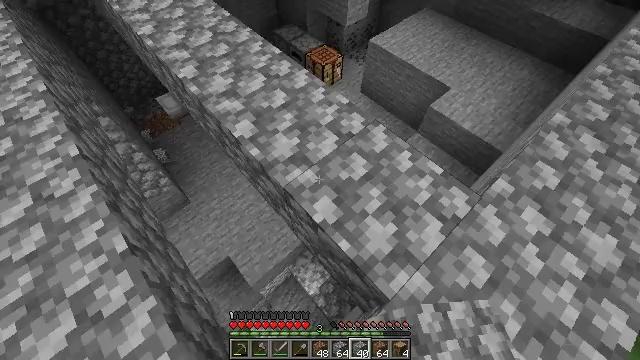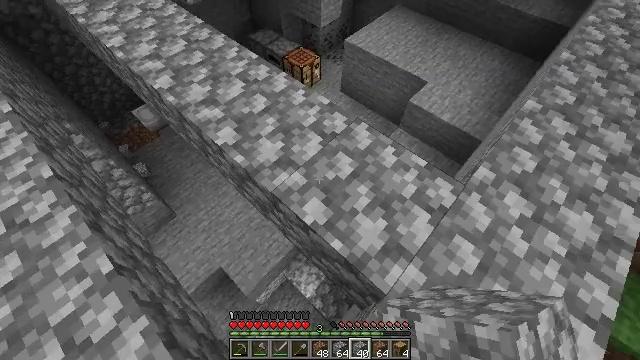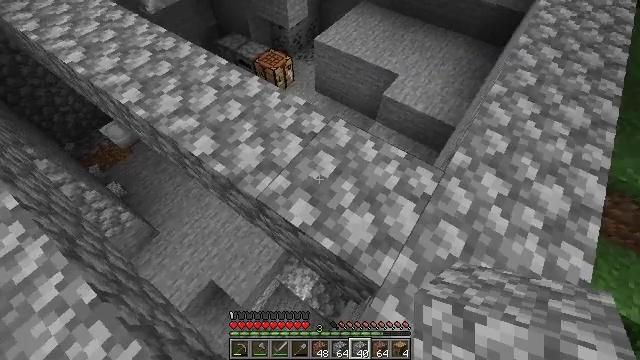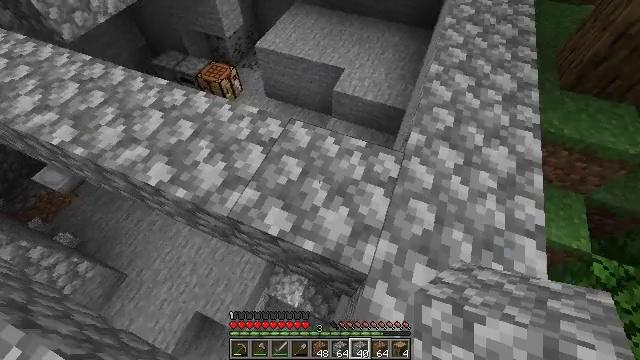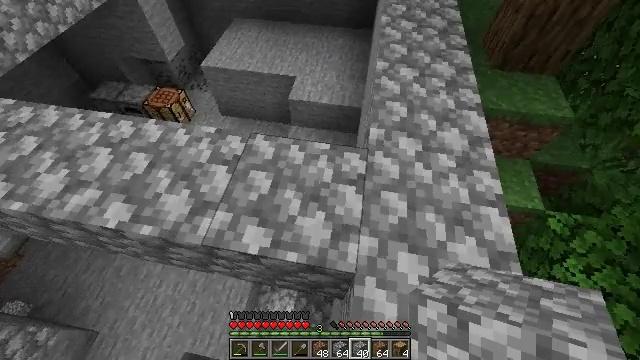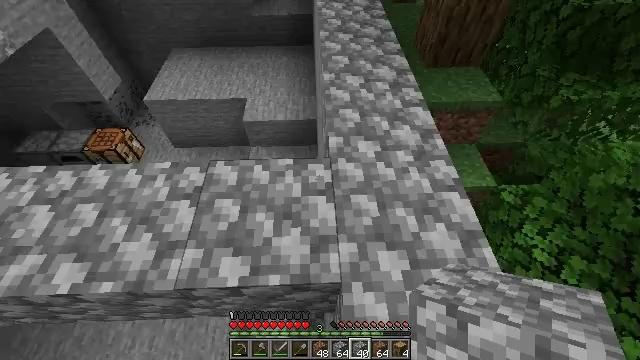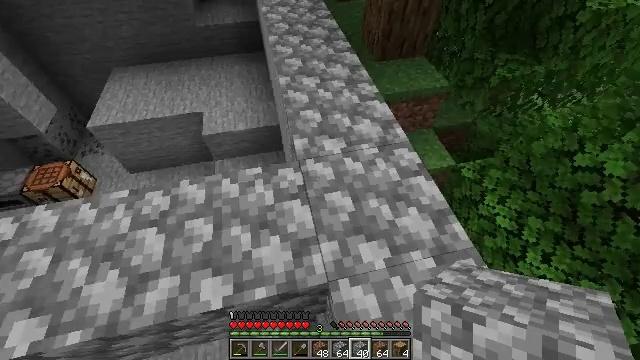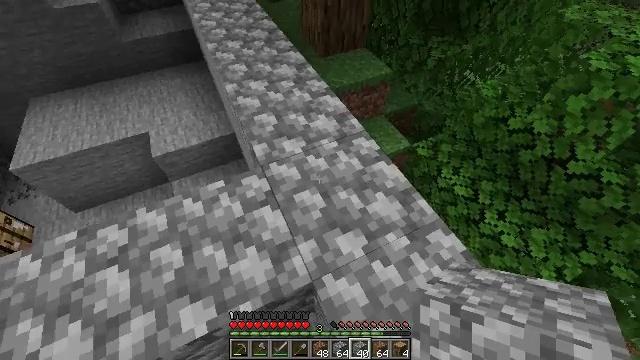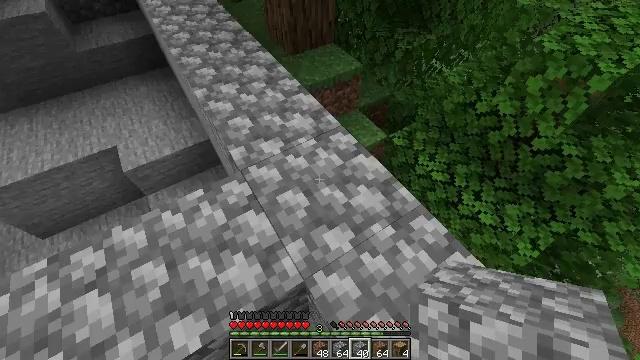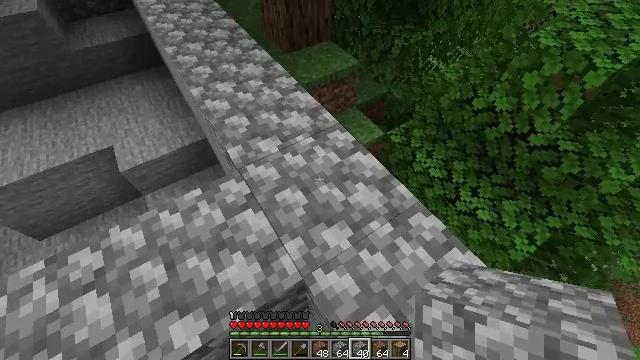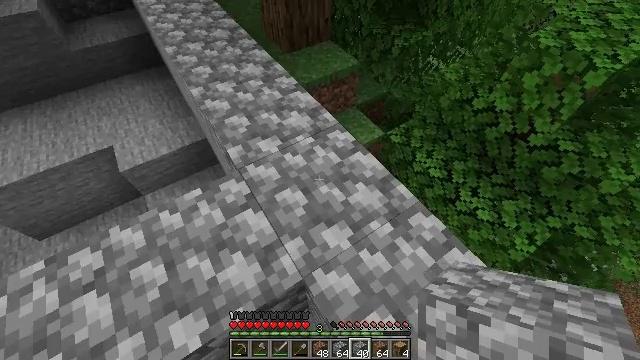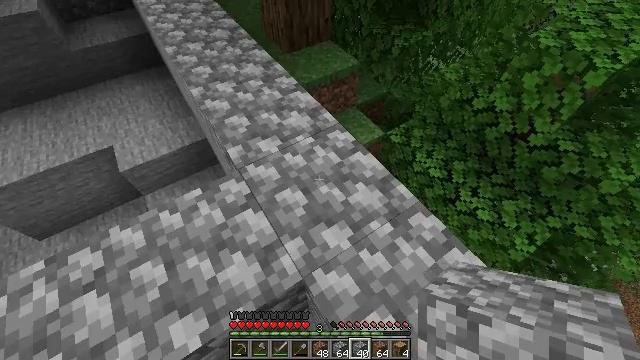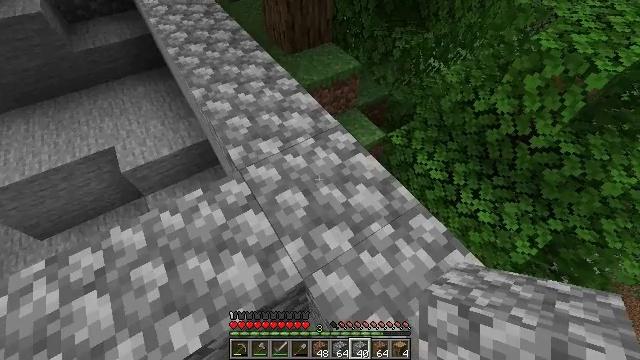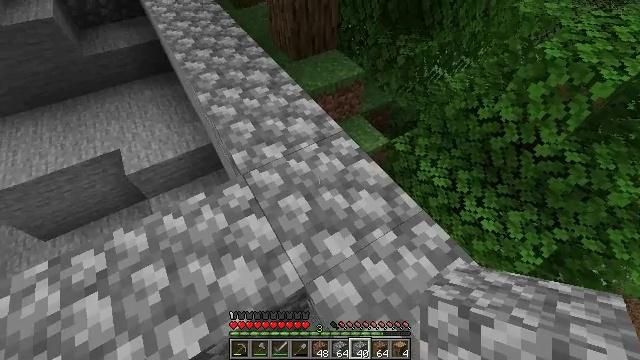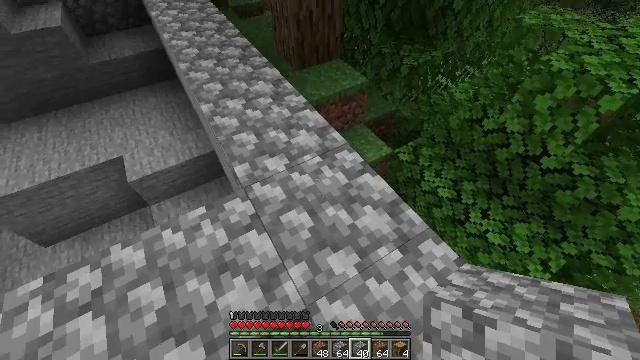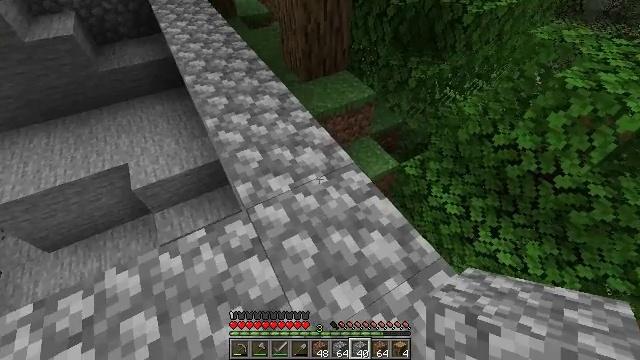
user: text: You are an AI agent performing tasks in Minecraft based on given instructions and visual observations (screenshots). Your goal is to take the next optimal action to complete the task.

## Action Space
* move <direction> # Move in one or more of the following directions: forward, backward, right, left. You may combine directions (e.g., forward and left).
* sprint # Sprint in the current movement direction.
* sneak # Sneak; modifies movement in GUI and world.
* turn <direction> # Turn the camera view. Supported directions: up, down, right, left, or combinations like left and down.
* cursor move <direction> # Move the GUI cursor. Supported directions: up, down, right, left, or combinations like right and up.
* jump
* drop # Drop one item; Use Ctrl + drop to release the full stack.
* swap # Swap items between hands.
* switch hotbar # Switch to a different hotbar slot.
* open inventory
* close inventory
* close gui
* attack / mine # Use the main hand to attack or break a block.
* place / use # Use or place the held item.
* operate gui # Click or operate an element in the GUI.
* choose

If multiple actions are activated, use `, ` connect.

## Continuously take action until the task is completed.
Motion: motion action
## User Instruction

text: Mine grass block from the ground.
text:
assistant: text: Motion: turn right
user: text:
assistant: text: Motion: turn right
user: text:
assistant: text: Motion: turn right
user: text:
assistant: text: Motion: turn right and up
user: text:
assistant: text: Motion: turn right and up
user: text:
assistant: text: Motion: turn right
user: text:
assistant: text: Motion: turn right
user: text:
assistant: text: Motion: turn right
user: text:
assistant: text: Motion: no_op
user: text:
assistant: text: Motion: no_op
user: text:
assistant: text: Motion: no_op
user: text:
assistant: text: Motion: no_op
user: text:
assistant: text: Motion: turn left and up
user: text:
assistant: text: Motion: move forward, turn up
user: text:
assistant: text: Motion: move forward, turn left and up
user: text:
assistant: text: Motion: move forward
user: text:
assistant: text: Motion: move forward
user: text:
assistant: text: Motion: move forward, turn left
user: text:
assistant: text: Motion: move forward, turn left
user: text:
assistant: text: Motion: turn left and up
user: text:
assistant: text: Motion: turn left and up
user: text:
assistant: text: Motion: turn left
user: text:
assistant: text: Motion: no_op
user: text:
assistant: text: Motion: no_op
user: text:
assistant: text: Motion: no_op
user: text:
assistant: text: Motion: no_op
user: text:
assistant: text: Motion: turn left
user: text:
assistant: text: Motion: turn left
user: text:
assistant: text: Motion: turn left and up
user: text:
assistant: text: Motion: turn left and up